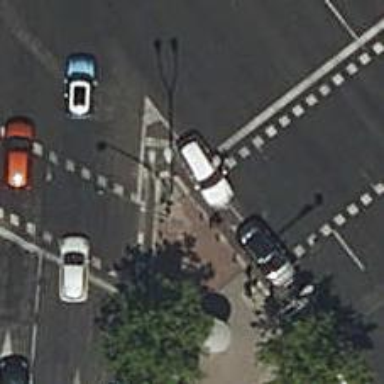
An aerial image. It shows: Road with traffic signals.